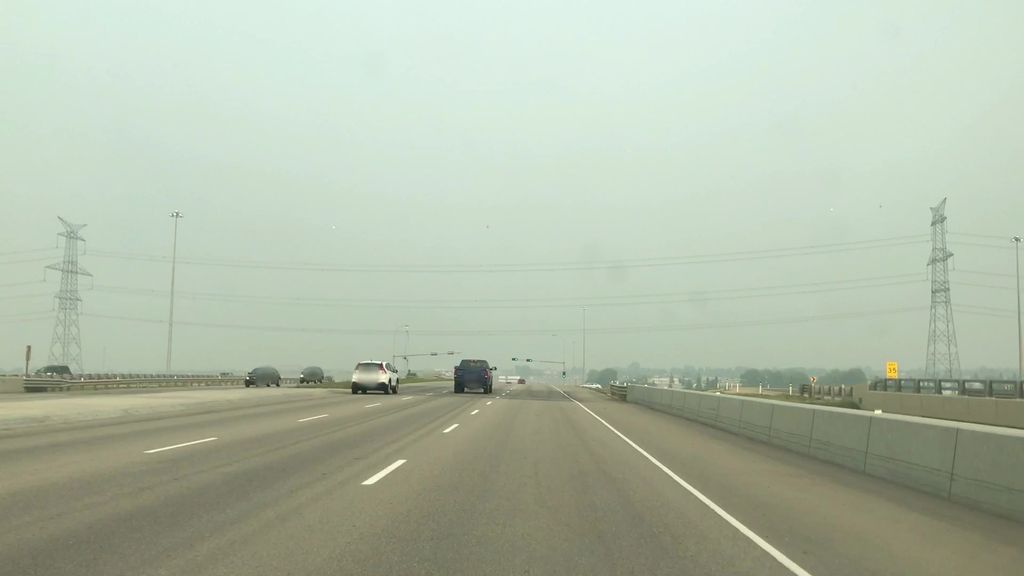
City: edmonton